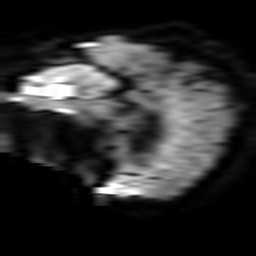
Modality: TRACE
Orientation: sagittal
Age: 44
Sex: female
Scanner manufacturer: philips
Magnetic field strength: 3 T
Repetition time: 3.076 s
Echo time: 0.076 s